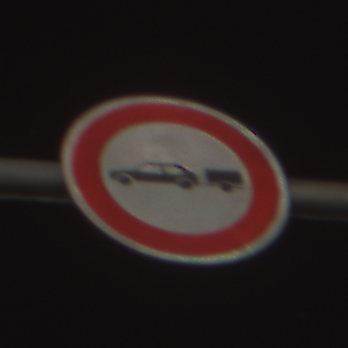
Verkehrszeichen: VerbotPersonenkraftwagenMitAnhaenger
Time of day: Night
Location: Outdoor (Urban)
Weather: PartlyCloudy
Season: NotSpecified
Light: Artificial